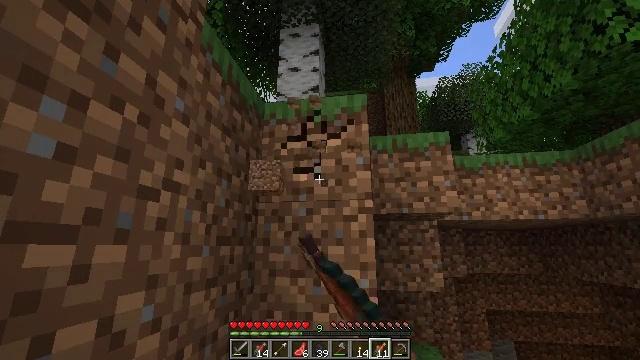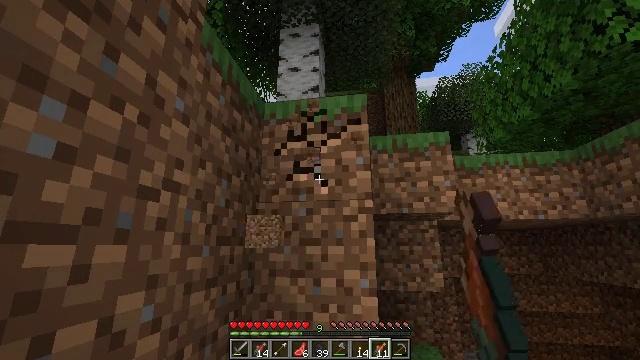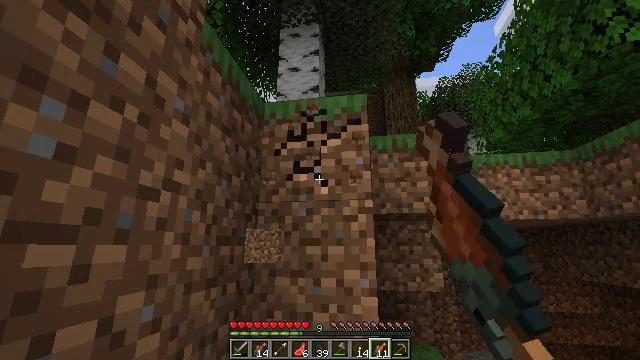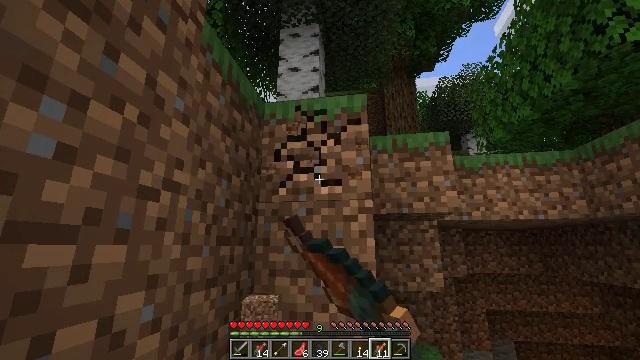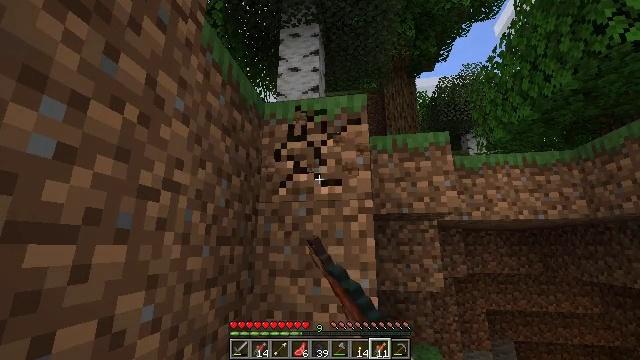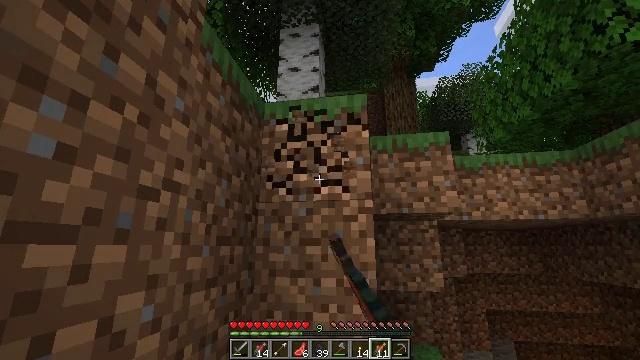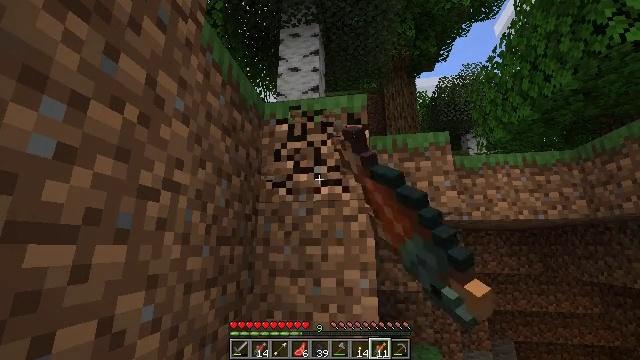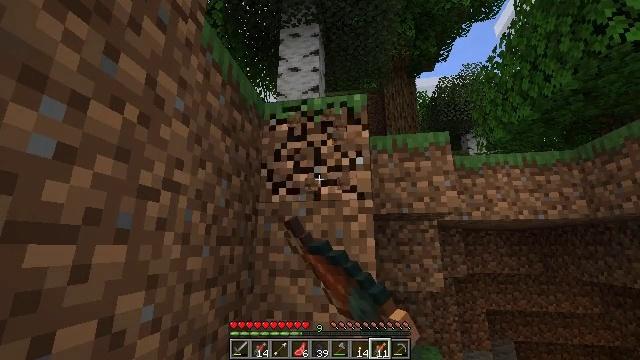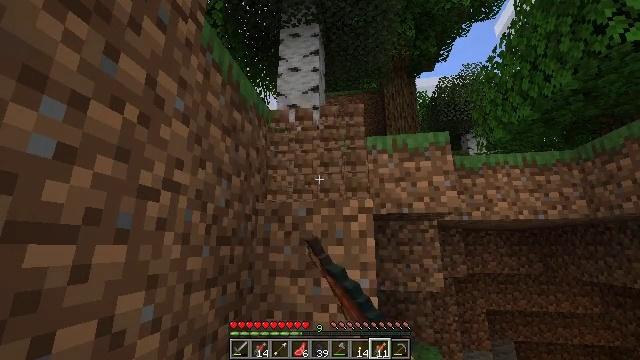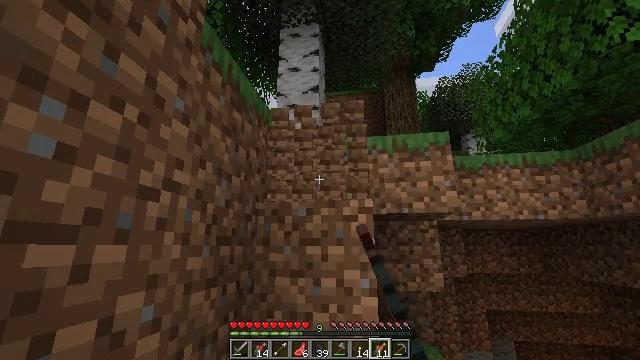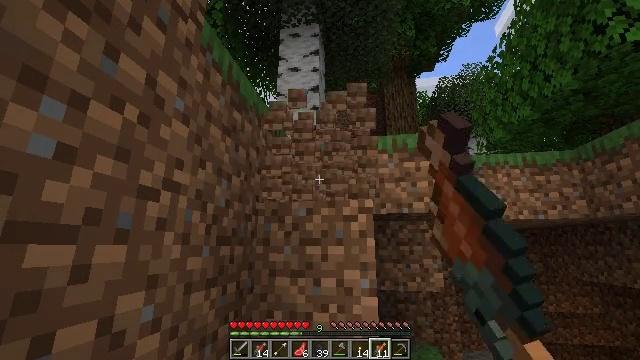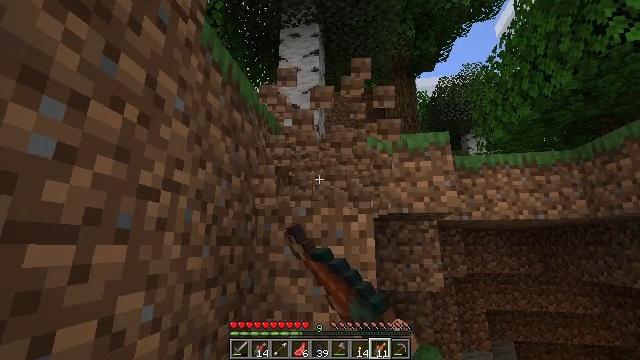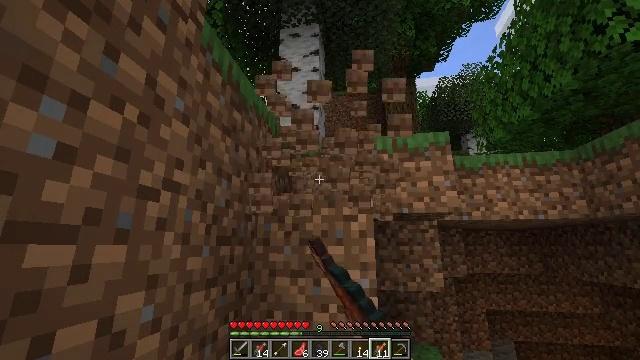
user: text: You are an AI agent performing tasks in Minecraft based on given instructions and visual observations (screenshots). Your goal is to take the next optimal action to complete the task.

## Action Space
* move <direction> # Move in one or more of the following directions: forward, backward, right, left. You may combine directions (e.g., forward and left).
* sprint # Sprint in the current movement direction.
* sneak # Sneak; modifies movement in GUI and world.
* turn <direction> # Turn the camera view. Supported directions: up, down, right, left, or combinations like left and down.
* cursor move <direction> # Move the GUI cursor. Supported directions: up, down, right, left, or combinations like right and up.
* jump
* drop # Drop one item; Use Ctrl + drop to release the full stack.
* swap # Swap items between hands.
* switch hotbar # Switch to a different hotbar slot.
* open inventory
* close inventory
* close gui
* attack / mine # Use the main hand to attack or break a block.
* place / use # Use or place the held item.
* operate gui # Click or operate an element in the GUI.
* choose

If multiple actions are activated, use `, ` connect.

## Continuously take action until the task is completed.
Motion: motion action
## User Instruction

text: Gather grass block for landscaping.
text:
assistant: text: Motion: attack / mine
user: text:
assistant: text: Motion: attack / mine
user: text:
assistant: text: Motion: attack / mine
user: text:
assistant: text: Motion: attack / mine
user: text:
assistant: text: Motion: attack / mine
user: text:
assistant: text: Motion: attack / mine
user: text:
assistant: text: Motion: attack / mine
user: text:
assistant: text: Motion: attack / mine
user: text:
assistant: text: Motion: attack / mine
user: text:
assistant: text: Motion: attack / mine
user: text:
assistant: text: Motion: attack / mine
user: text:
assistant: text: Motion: attack / mine
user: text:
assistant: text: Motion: attack / mine